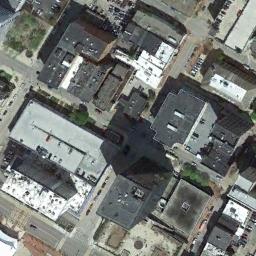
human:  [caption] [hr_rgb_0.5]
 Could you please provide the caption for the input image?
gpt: The commercial area is consist of many buildings .

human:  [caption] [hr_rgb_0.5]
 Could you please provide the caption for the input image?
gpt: In a business district there are several tall buildings of different shapes and several roads with many cars and many trees .

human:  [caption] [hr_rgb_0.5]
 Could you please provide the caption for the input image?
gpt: The buildings are very dense, There are many houses .

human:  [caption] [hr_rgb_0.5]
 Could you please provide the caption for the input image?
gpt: A commercial area has lots of buildings of different heights and some roads go through the commercial area .

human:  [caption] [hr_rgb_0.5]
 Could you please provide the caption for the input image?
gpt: There are some buildings with black roofs on a commercial area .